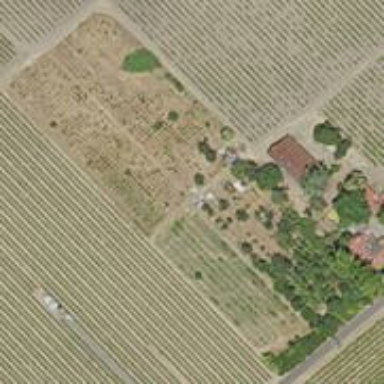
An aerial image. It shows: Vineyard where grapes are grown.